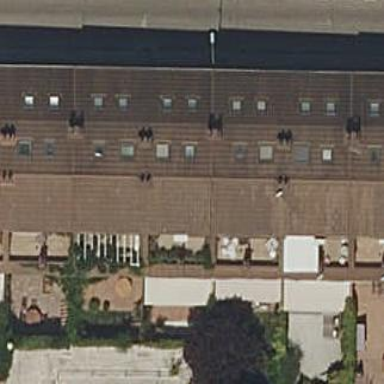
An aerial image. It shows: Terrace building.